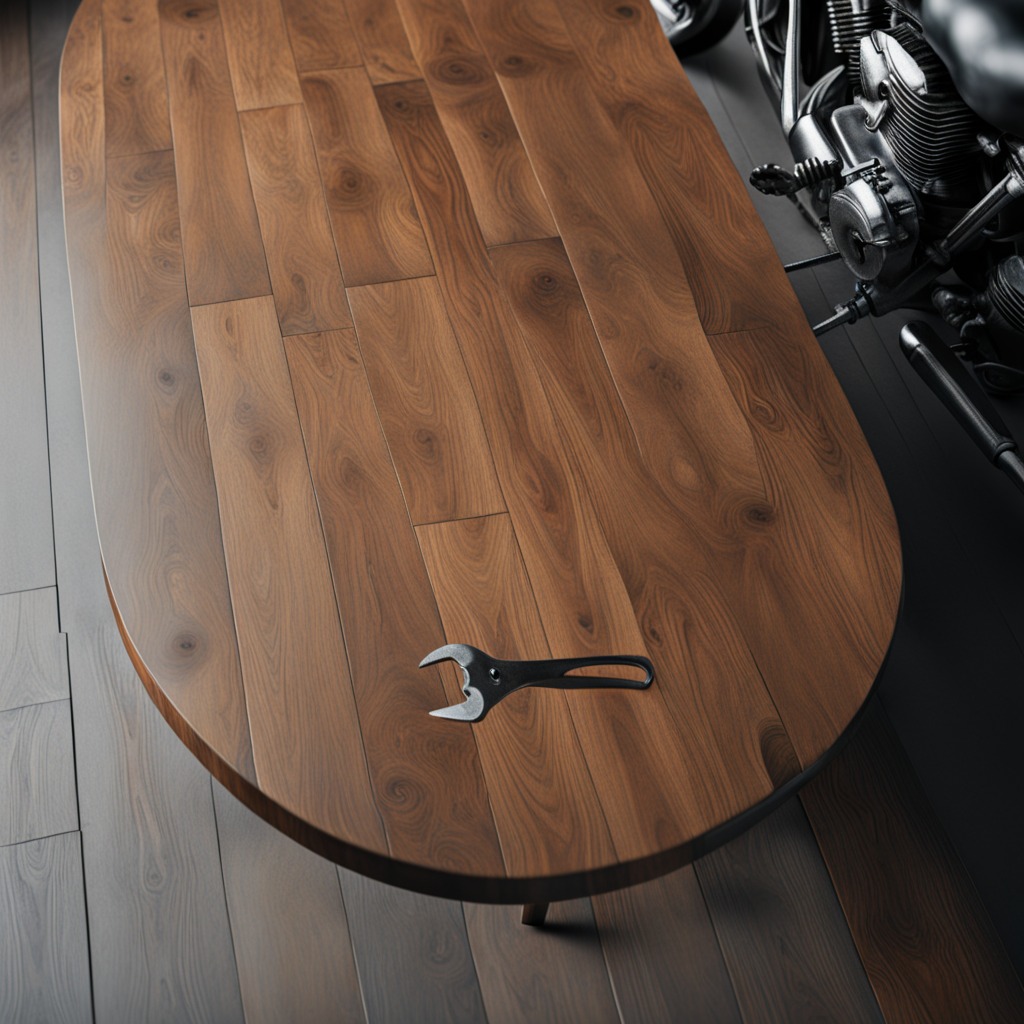
A wrench is lying on the oil-spilled wooden table in a vintage motorcycle garage.